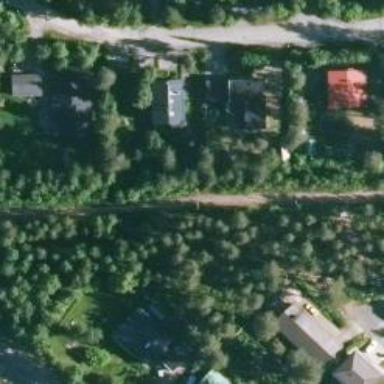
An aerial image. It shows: Intermediate level Nordic cycleway.